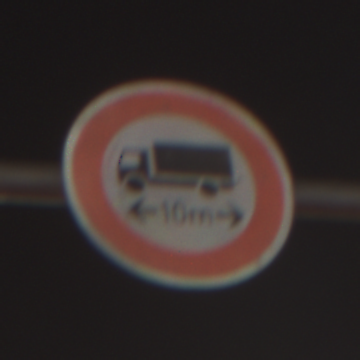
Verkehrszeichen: TatsaechlicheLaenge
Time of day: Night
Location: Outdoor (Urban)
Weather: PartlyCloudy
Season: NotSpecified
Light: Artificial